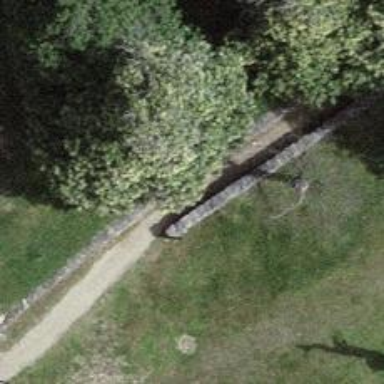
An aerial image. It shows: Path on the ground.